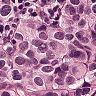
Metastatic tissue present: yes